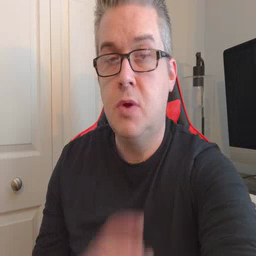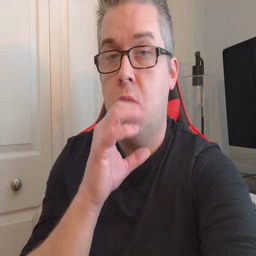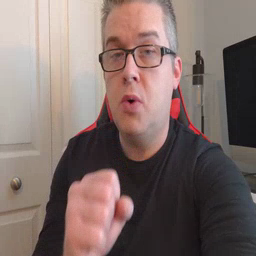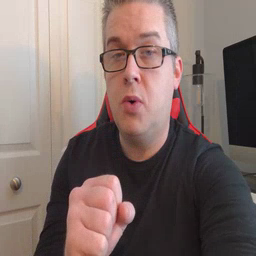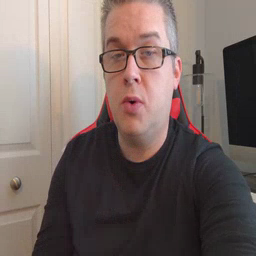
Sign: old